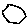
Label: hexagon